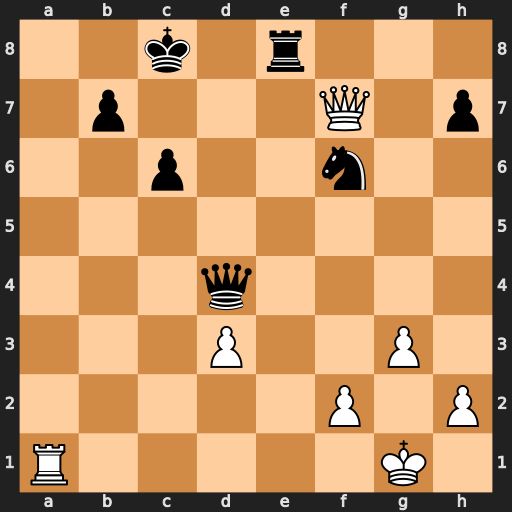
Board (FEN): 2k1r3/1p3Q1p/2p2n2/8/3q4/3P2P1/5P1P/R5K1
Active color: w
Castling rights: -
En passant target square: -
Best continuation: Ra8#